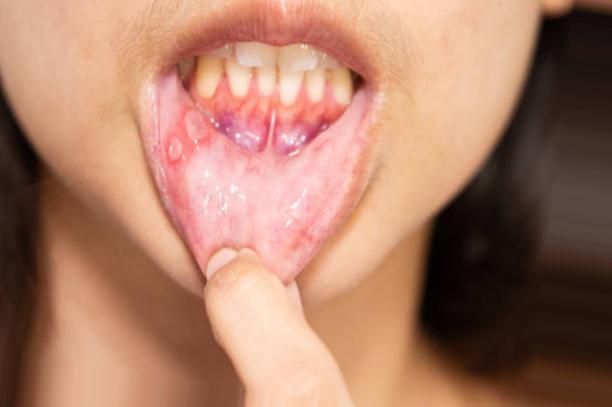
Condition: Mouth Ulcer